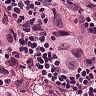
Metastatic tissue present: yes